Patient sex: F
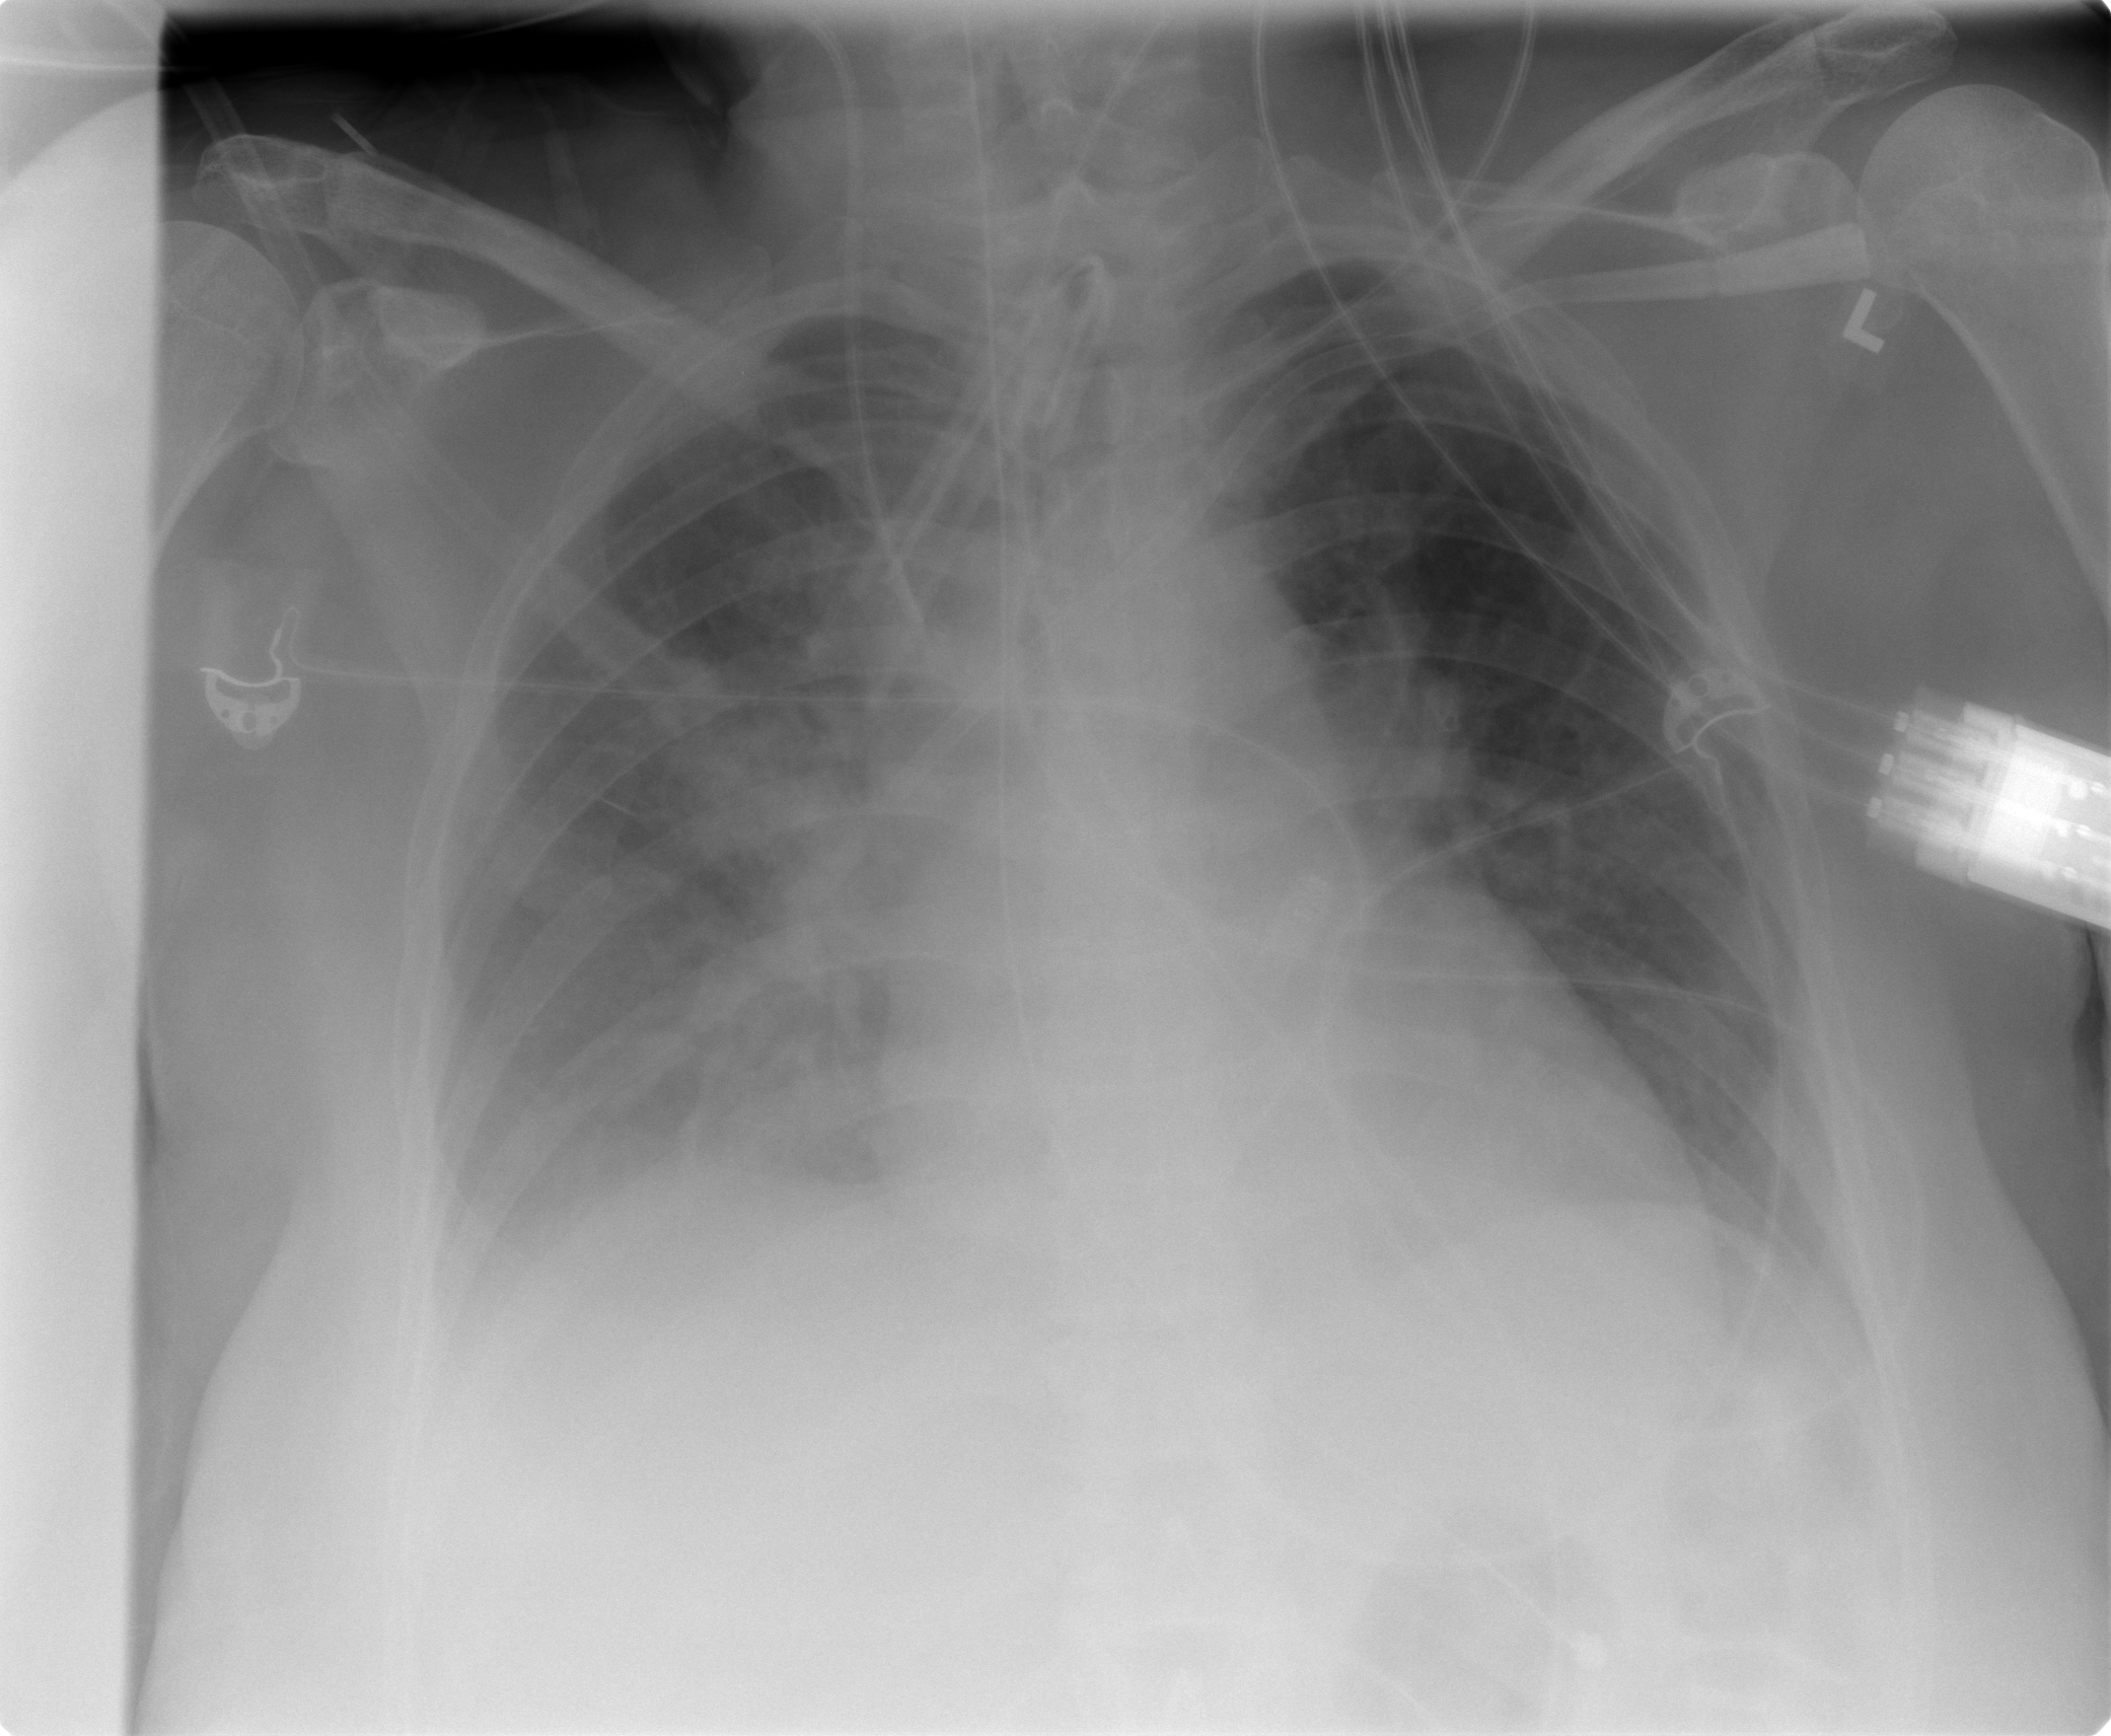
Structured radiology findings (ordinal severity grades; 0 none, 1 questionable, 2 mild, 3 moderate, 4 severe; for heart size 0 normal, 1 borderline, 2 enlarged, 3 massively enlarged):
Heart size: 2
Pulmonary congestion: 2
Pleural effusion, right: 2
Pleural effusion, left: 1
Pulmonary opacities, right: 2
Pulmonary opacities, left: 0
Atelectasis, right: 2
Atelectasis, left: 2